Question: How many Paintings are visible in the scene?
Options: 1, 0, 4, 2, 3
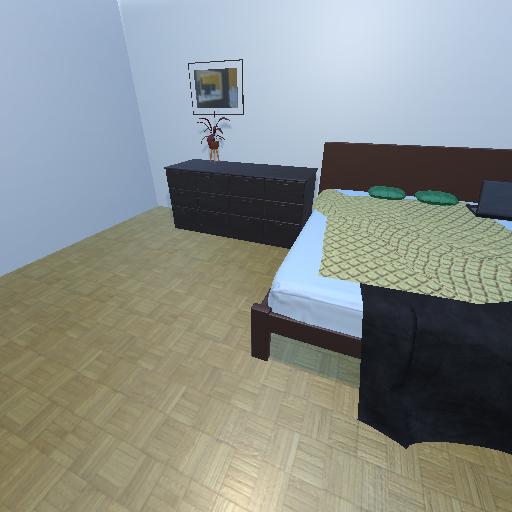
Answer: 1